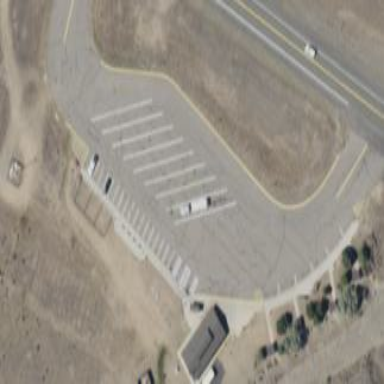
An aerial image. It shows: Rest area along the road.